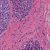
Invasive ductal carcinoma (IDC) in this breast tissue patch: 0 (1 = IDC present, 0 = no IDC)